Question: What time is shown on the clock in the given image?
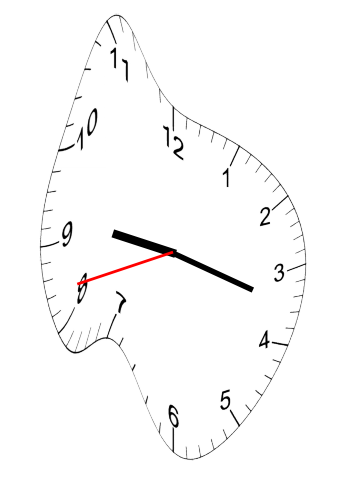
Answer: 09:17:42